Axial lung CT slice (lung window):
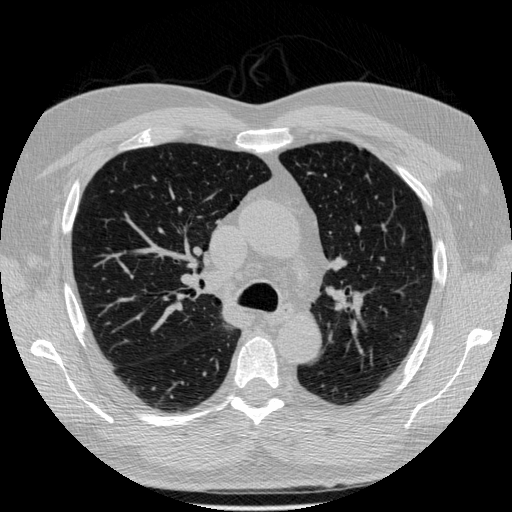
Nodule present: no